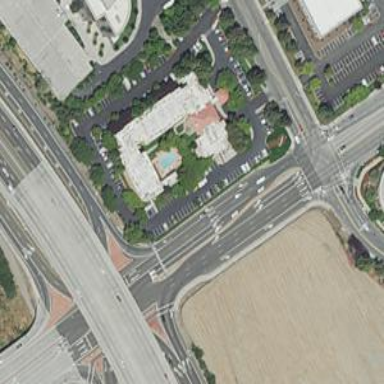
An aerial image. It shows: Hotel building.